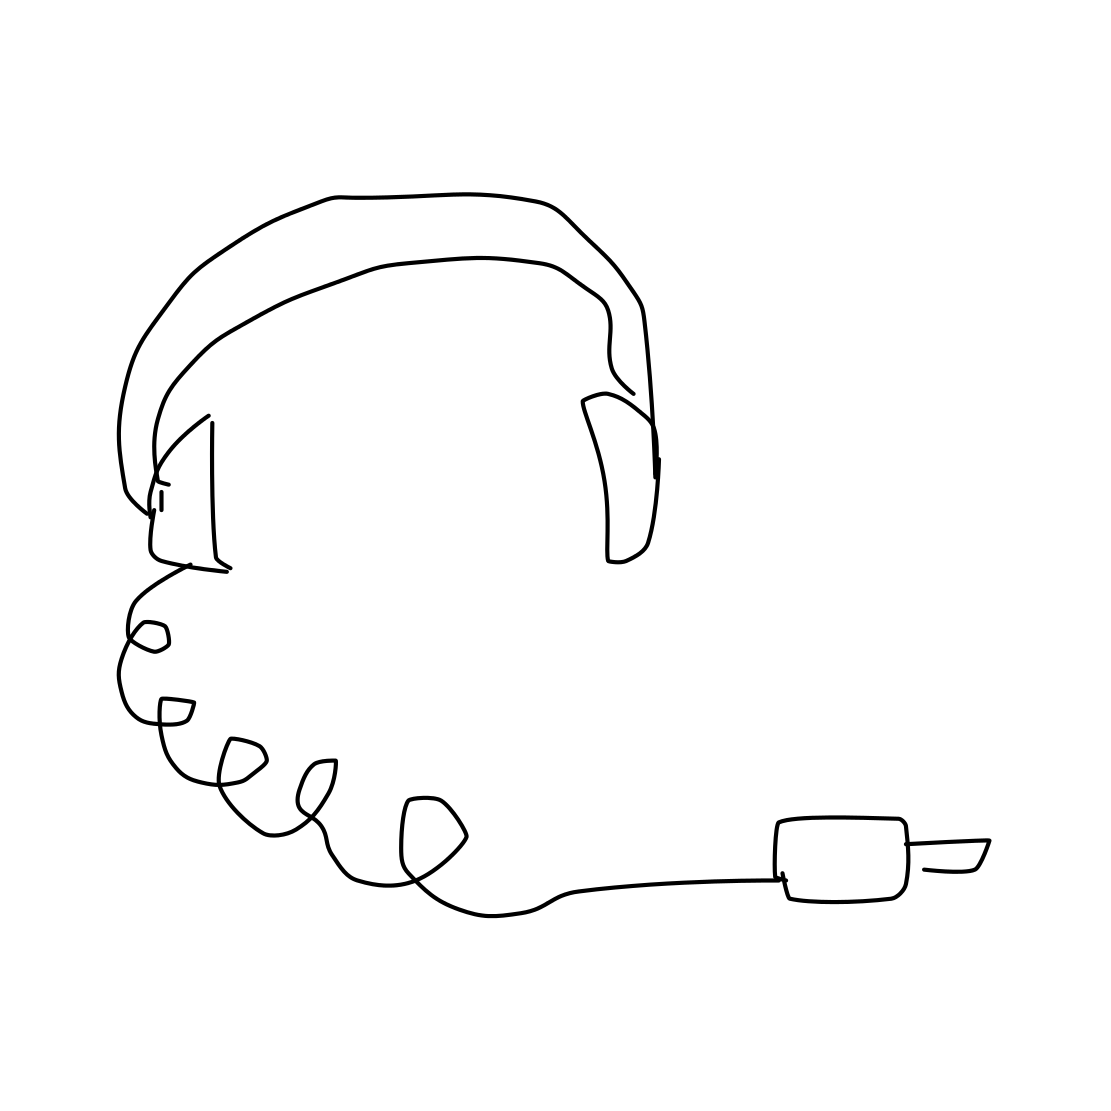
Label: head-phones